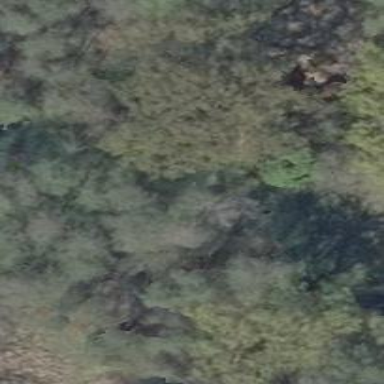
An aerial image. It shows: Natural monument of deciduous broadleaved tree.